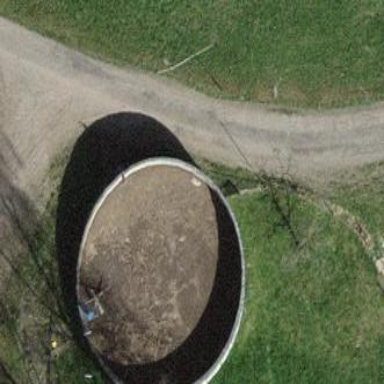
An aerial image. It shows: Storage tank that is man-made.